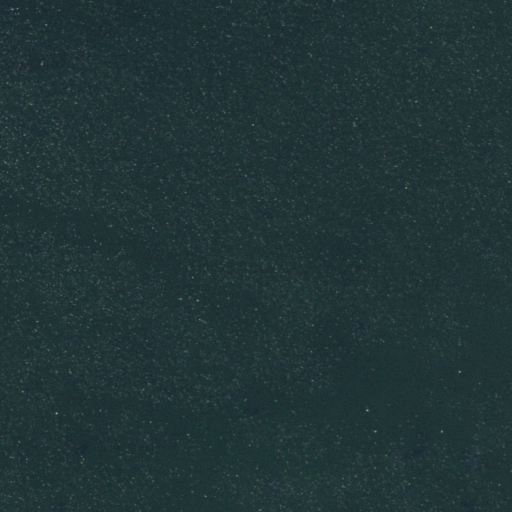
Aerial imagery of bar in New York named Round Shoal containing only open water